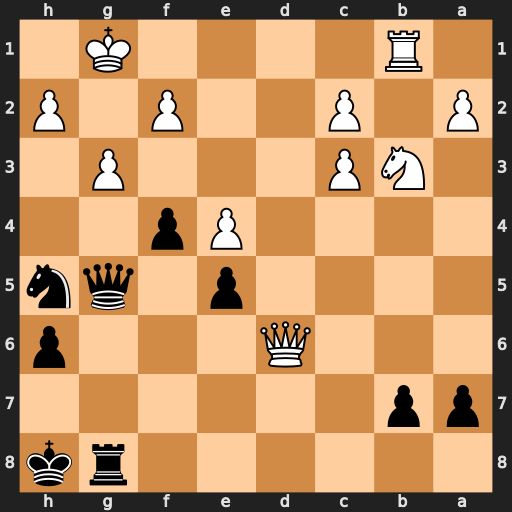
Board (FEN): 6rk/pp6/3Q3p/4p1qn/4Pp2/1NP3P1/P1P2P1P/1R4K1
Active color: b
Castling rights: -
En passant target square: -
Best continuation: fxg3 fxg3 Nxg3